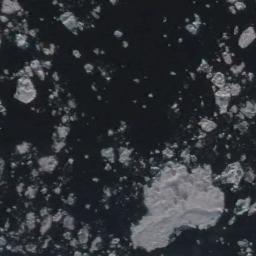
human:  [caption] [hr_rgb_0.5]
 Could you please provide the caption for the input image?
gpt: There is a big ice and many small ice on the dark blue sea .

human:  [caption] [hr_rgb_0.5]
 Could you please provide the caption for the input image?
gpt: The sea ice on the lower right is larger .

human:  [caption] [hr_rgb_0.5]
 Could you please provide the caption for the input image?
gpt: A large piece of ice and many small pieces of ice around it are scattered on the deep blue sea .

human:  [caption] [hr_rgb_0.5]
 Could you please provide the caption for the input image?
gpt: A large piece of sea ice and a lot of small pieces of sea ice float in the deep blue sea .

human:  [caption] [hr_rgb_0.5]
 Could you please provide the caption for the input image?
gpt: There are many pieces of sea ice .